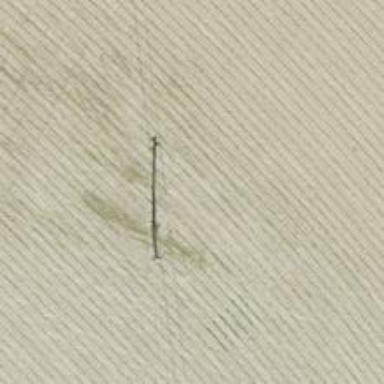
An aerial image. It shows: Power pole.